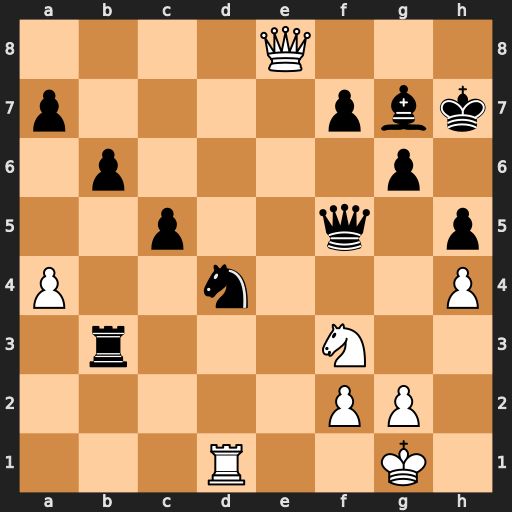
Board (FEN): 4Q3/p4pbk/1p4p1/2p2q1p/P2n3P/1r3N2/5PP1/3R2K1
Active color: w
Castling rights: -
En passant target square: -
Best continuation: Ng5+ Qxg5 hxg5